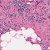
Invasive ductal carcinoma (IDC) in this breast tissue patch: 0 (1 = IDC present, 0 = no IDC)